Aerial crown-view tile of a tropical tree (Barro Colorado Island, Panama), acquired 20250414:
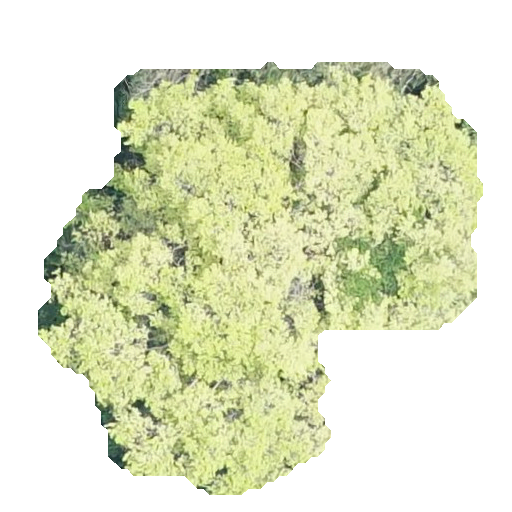
Species: Terminalia amazonia
GBIF accepted scientific name: Terminalia amazonica
Crown area: 197.997 m²